Field crop: maize
Growth stage: 2
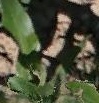
Species: maize